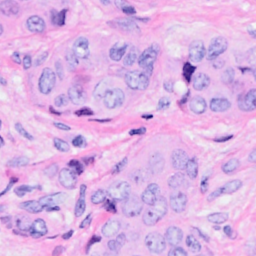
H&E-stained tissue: Breast